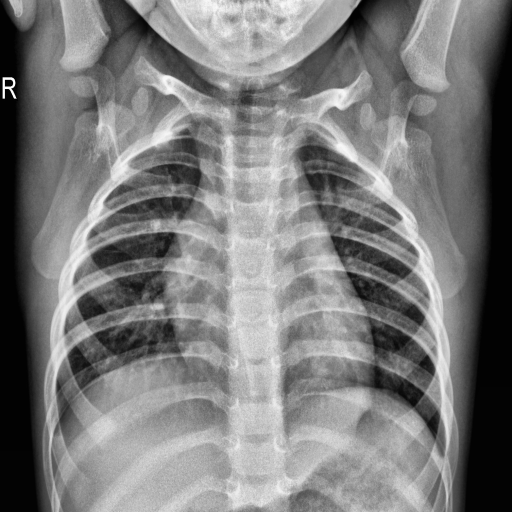
Finding: NORMAL